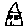
Label: house